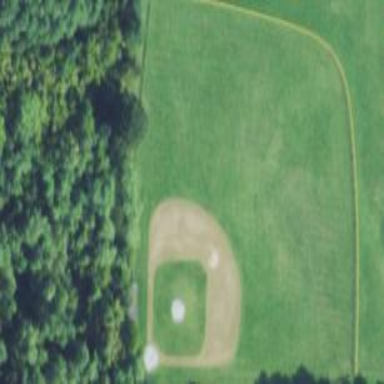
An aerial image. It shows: Baseball pitch for leisure land activities.